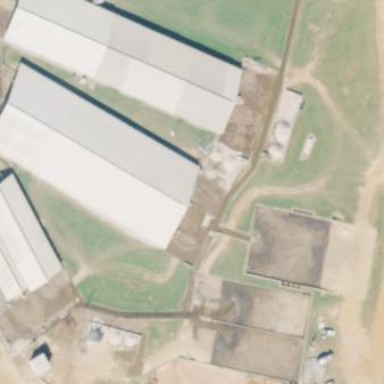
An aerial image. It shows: Farm auxiliary building.